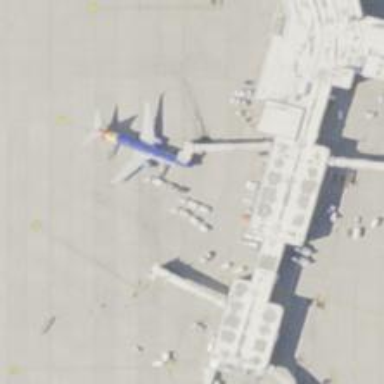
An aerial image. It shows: Airport gate.